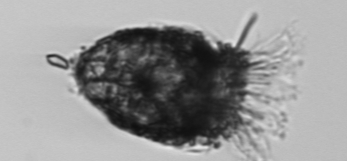
Label: Stenosemella_pacifica